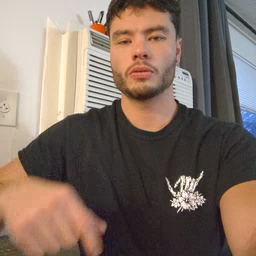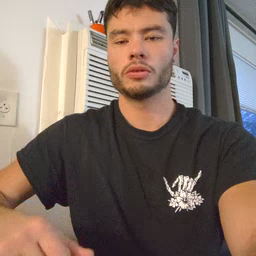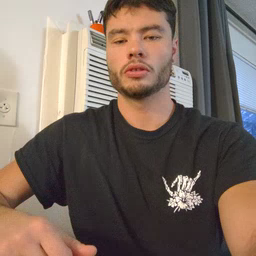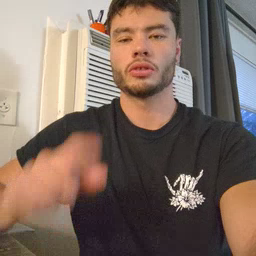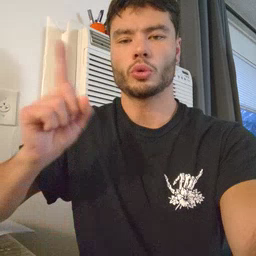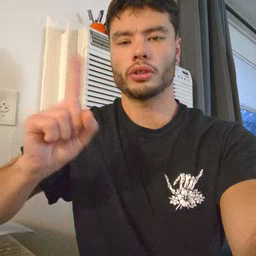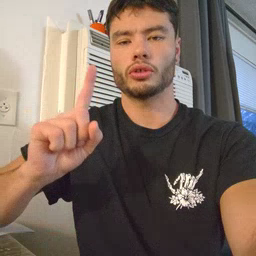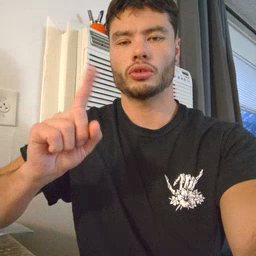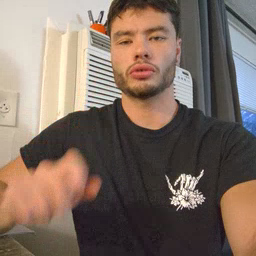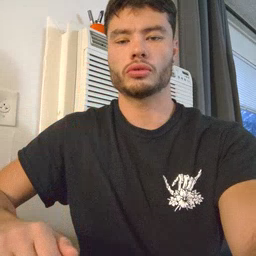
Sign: where